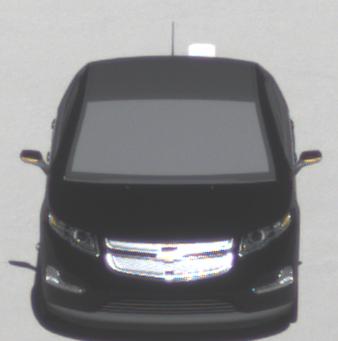
Make: Chevrolet
Model: Volt
Detailed model: Volt
Model produced from: 2011/11
Model produced until: 2014/08
Doors: 5
Color: black
Road condition: dry road
Daytime: morning or afternoon
Contrast: high contrast